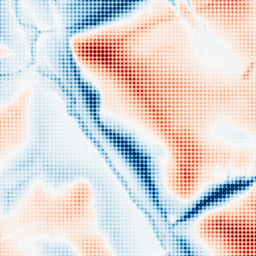
Category: classical
Decomposition family: gaussian_anisotropic
Decomposition parameters: sigma_x: 20
sigma_y: 20
Upsampling method: sinc_blackman
Upsampling parameters: scale: 8
kernel_size: 8
Upsampling scale: 8